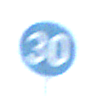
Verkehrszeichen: VorgeschriebeneMindestgeschwindigkeit
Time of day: Midday
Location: Outdoor (Nature)
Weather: PartlyCloudy
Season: NotSpecified
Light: Natural